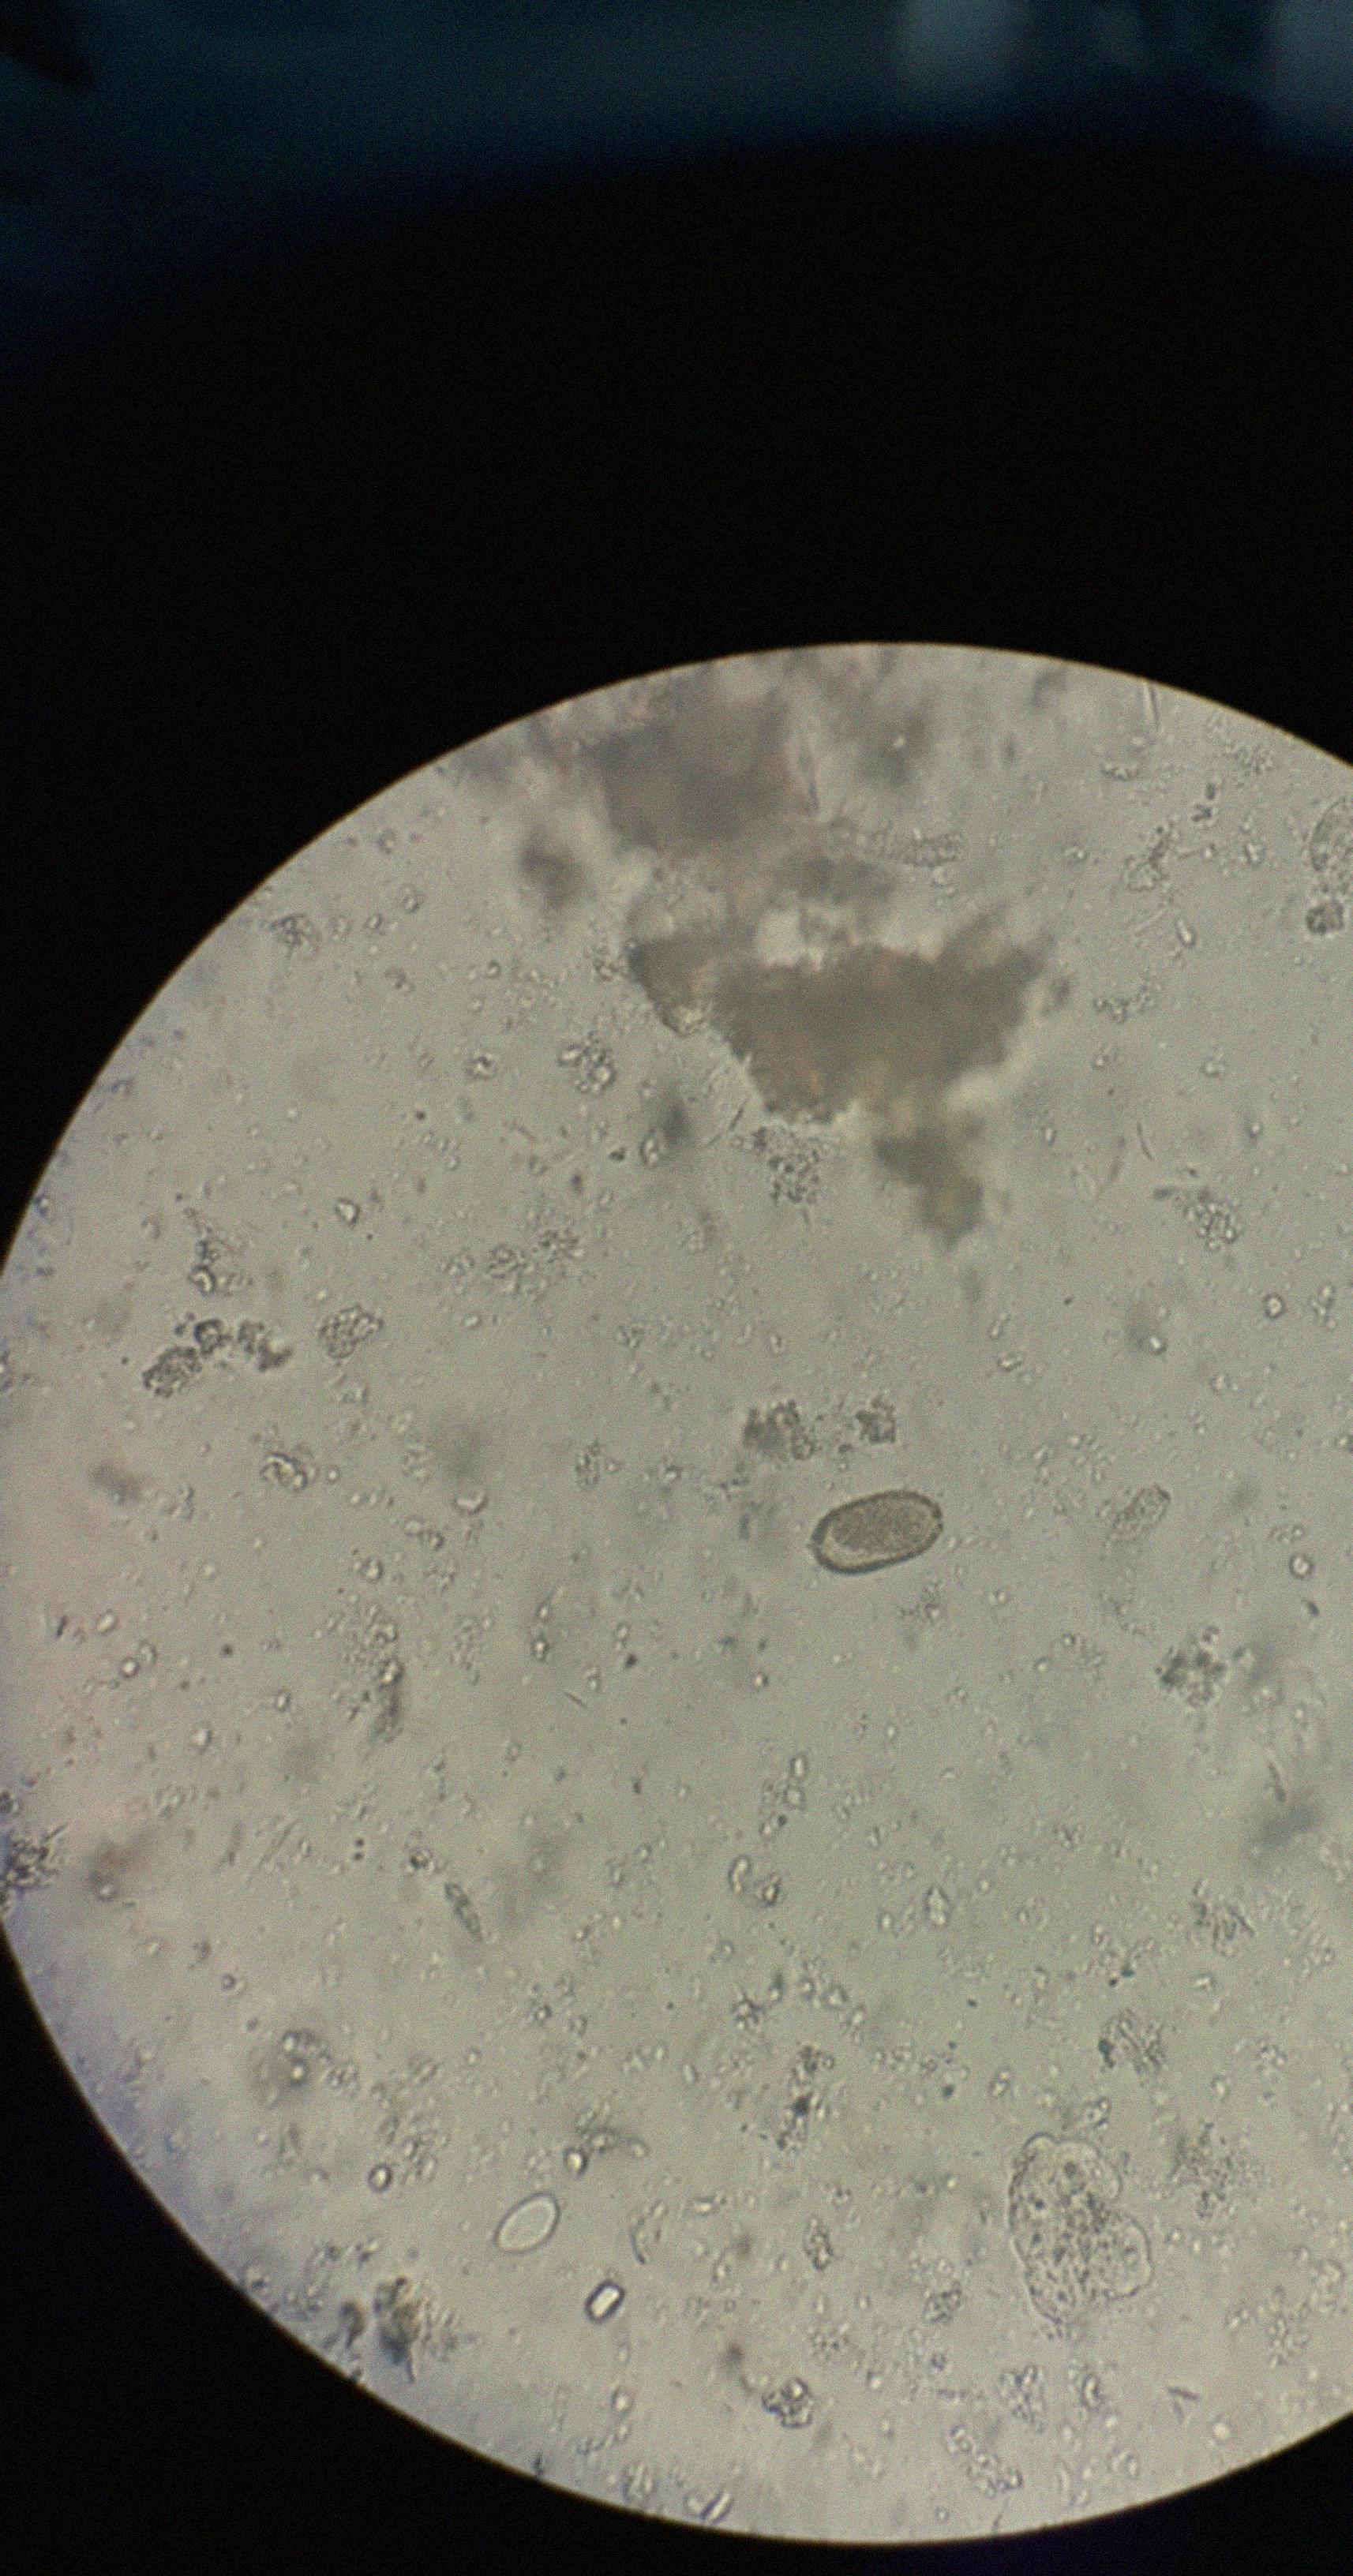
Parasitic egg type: Capillaria philippinensis